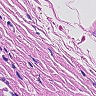
Metastatic tissue present: no